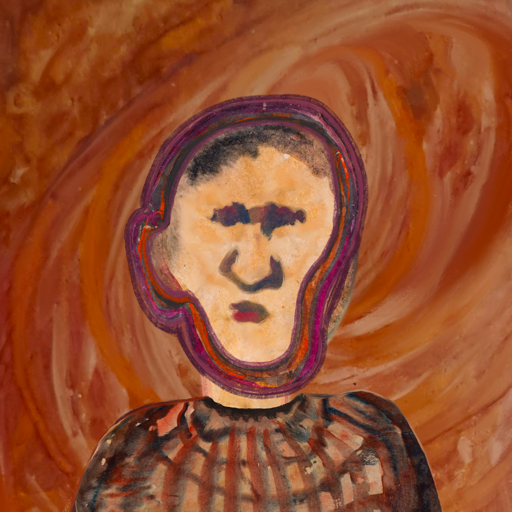
Background: Pious_Lady, Head And Neck Front: Childish, Face Front: In_The_Sun, Bust: Orphan, Hair Front: Hypocrite, Head Accessory: Blank, Second Necklace: Blank, Necklace: Blank, Baby: Blank